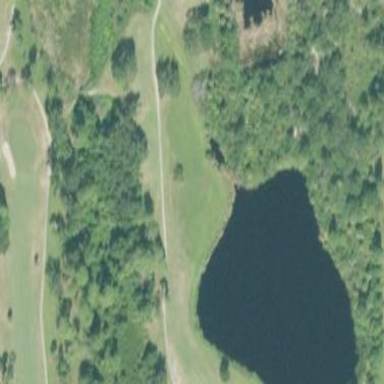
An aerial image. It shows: Picturesque scene of golf course with lateral water hazard.